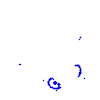
Particle: proton